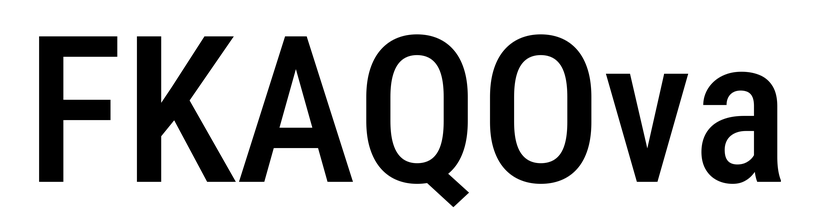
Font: Roboto_Condensed_Medium